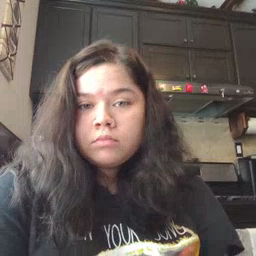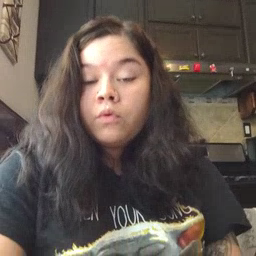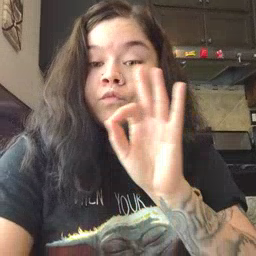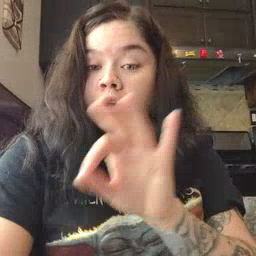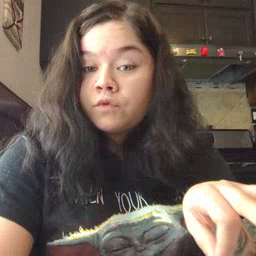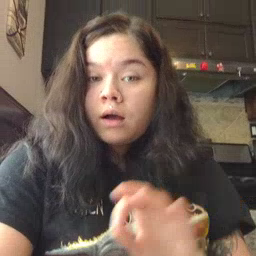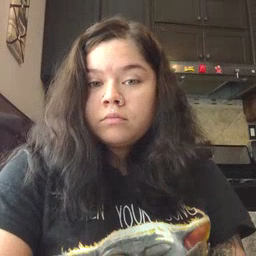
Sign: frenchfries